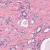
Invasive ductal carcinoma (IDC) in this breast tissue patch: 0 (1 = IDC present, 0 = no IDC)